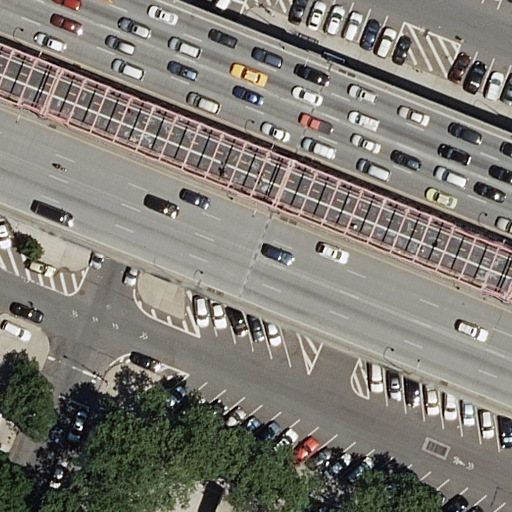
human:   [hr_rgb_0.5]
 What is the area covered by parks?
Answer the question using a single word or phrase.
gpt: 1480m2

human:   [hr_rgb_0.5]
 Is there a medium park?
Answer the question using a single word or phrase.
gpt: no

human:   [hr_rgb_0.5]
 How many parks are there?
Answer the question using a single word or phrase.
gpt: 1

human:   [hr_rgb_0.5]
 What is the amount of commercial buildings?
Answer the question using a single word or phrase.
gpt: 0

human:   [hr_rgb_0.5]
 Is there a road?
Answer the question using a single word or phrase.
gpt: yes

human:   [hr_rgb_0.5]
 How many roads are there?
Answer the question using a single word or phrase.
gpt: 8

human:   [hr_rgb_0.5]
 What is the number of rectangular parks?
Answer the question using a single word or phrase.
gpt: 1

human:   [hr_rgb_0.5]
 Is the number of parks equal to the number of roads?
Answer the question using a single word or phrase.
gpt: no

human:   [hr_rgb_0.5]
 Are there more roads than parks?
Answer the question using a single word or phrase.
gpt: yes

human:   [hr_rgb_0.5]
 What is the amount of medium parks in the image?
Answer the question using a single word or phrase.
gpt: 0

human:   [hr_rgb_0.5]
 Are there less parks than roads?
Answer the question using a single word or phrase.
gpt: yes

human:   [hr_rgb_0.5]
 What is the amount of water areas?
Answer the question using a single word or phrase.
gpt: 0

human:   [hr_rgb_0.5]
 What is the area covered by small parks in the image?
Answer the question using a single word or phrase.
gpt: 0m2

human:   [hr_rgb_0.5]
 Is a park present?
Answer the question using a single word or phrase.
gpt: yes

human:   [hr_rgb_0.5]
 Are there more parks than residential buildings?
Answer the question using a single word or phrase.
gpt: yes

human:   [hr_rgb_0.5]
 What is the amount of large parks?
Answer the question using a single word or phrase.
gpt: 1

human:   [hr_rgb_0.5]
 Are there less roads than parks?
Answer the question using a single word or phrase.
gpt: no

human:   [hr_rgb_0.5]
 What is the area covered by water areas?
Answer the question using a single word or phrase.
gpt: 0m2

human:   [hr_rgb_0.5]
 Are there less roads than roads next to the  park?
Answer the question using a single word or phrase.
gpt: no

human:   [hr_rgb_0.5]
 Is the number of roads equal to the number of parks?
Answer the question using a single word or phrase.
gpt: no

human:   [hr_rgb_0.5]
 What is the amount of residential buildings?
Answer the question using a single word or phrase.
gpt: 0

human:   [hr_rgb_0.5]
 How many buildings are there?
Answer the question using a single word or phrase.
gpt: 0

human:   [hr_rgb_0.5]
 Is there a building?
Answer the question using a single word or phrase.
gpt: no

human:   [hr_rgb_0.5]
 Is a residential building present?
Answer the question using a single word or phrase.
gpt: no

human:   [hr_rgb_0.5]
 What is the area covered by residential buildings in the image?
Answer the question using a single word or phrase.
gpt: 0m2

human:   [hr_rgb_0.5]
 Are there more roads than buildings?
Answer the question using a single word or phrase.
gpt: yes

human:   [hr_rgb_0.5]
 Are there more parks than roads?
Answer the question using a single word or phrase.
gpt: no

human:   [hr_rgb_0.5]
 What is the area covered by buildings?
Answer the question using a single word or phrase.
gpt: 0m2

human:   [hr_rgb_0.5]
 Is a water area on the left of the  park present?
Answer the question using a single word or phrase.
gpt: no

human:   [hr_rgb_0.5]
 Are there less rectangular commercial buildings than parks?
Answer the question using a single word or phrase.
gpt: yes

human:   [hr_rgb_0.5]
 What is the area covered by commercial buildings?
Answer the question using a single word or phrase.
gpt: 0m2

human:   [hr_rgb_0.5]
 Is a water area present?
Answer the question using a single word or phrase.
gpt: no

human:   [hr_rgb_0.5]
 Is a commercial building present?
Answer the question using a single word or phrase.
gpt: no

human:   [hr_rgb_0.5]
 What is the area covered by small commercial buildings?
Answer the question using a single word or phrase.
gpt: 0m2

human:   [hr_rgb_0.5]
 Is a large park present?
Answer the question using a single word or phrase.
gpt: yes

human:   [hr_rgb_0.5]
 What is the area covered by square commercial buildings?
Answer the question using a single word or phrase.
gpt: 0m2

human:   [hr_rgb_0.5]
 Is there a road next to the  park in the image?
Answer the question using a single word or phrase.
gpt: yes

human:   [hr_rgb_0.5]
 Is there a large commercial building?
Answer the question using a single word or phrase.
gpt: no

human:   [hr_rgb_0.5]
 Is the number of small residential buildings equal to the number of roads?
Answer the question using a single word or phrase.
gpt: no

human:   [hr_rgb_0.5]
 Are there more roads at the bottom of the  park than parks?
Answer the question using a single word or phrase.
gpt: no

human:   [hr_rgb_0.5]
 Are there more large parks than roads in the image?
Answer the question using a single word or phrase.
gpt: no

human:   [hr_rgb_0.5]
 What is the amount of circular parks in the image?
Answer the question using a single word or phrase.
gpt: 0

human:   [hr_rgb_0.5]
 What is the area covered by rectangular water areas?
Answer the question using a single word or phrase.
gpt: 0m2

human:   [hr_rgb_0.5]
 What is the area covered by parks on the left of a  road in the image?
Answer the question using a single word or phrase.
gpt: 0m2

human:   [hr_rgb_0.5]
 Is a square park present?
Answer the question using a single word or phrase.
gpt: no

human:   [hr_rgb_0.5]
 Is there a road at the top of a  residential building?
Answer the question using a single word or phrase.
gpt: no

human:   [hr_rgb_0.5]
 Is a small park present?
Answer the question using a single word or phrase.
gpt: no

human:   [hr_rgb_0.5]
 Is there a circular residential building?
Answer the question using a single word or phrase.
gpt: no

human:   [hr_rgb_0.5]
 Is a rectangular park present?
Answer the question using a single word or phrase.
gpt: yes

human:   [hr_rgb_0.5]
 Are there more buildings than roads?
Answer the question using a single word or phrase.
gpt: no

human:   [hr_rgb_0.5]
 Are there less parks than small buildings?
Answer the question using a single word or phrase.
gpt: no

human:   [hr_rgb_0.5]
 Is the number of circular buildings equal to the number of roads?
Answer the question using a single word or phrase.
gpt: no

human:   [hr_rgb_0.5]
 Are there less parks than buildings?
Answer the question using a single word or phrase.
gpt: no

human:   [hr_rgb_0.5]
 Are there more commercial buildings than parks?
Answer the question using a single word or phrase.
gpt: no

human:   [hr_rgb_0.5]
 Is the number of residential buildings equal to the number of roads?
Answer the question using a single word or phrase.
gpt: no

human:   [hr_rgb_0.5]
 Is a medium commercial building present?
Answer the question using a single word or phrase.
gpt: no

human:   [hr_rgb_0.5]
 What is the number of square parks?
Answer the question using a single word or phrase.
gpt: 0

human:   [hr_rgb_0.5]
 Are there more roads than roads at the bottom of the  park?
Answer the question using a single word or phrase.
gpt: yes

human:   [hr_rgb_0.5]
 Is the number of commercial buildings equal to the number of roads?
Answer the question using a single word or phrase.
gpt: no

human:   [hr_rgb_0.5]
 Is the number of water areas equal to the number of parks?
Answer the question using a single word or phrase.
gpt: no

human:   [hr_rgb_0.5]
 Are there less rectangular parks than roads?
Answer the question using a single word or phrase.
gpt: yes

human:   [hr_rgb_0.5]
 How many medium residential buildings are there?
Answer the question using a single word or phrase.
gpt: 0

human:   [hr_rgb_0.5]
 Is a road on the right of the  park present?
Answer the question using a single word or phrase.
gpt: yes

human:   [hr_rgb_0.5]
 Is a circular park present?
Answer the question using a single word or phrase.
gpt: no